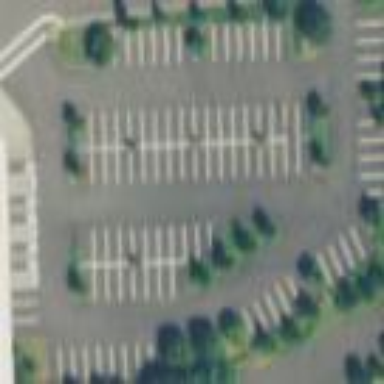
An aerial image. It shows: Parking area.